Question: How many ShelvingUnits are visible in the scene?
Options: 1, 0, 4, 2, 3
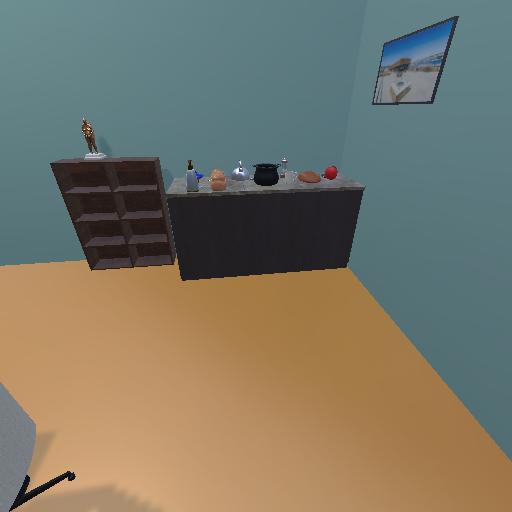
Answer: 1